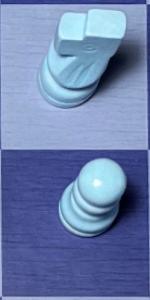
Label: Pawn_White